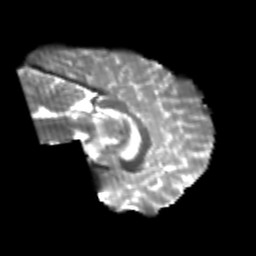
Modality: T2w
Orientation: sagittal
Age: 22
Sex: male
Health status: healthy
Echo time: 0.074 s